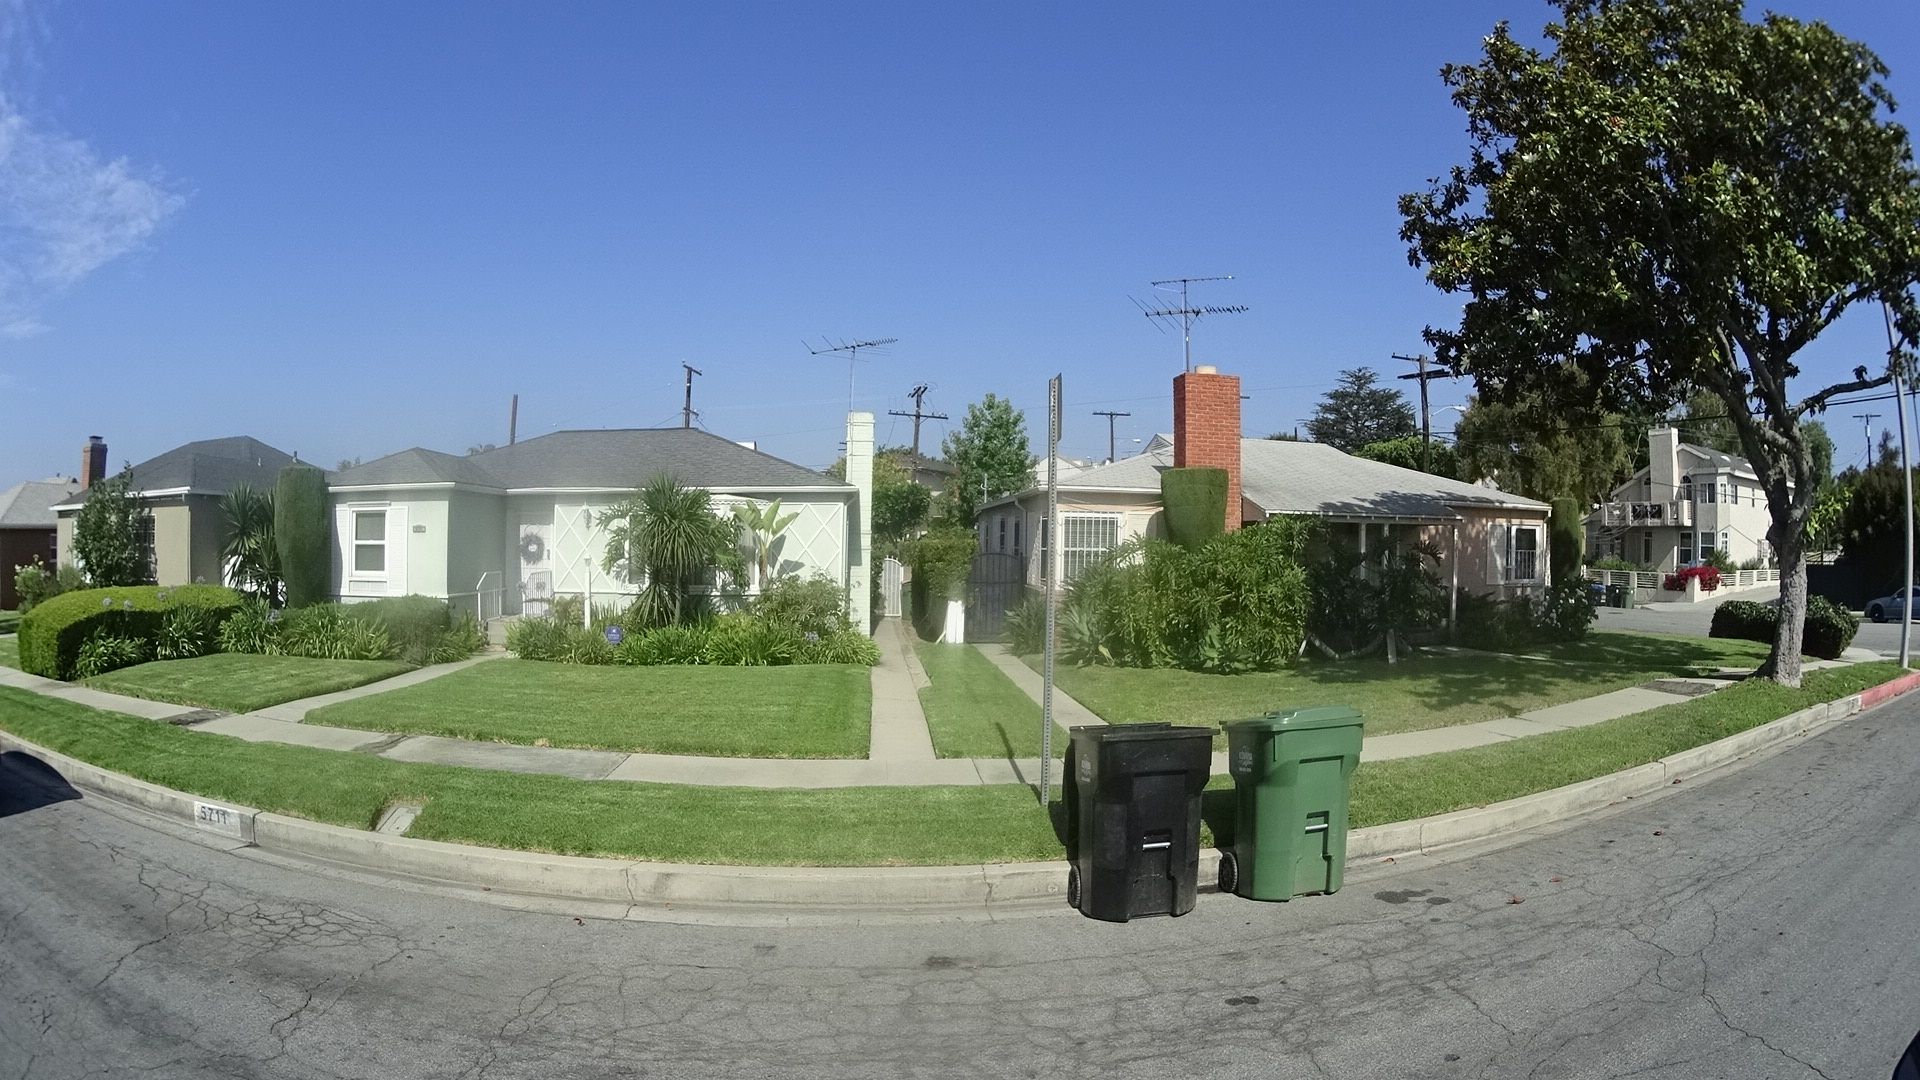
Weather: clear
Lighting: day
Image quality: good
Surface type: walking surface
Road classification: residential
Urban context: urban centre
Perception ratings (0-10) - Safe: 7.55, Lively: 8.49, Beautiful: 3.09, Boring: 6.75, Depressing: 3.32, Wealthy: 4.41